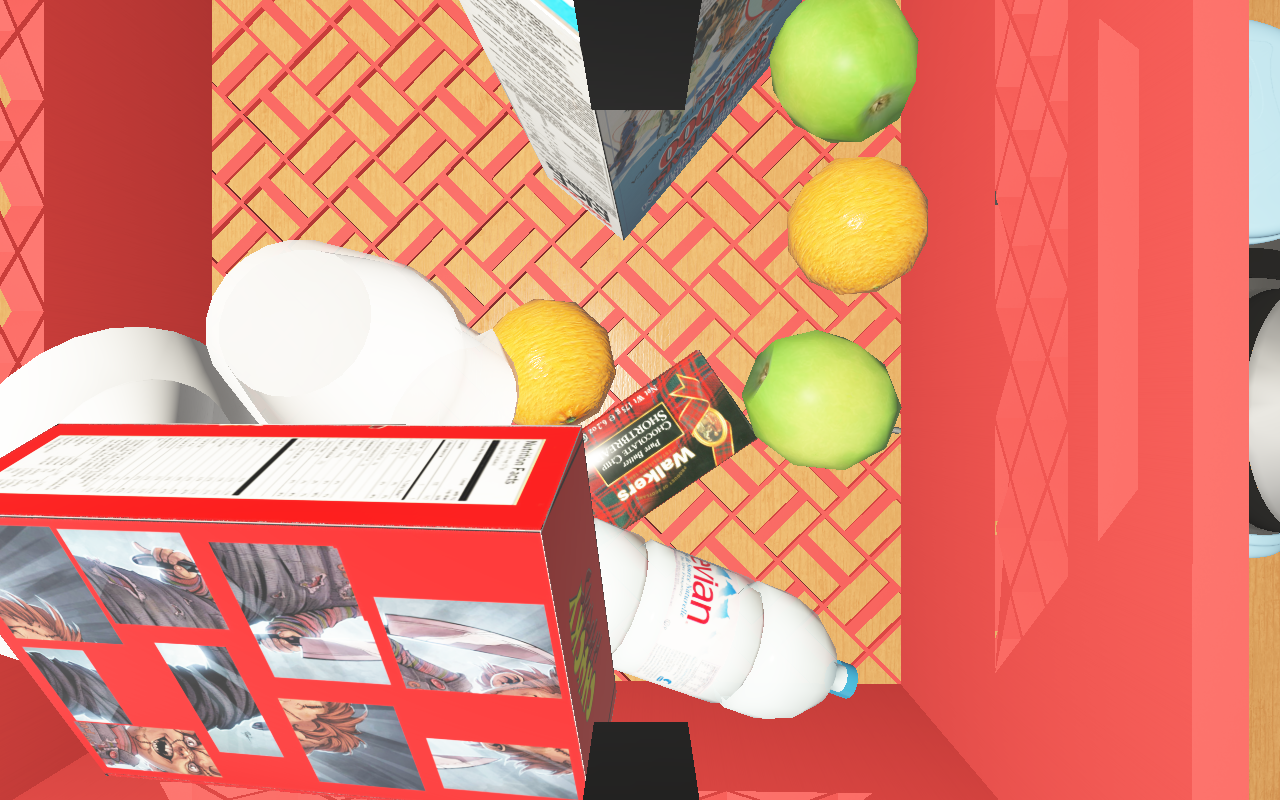
Objects in the scene:
carafe
water bottle
orange
spoon
plate
glass
honey jar
cereal box